Interaction volume radius: 5 \u00c5
Interaction volume height: 35 \u00c5
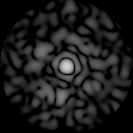
Disorder parameter: 0.862